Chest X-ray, AP view. Patient: 52 years old, sex M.
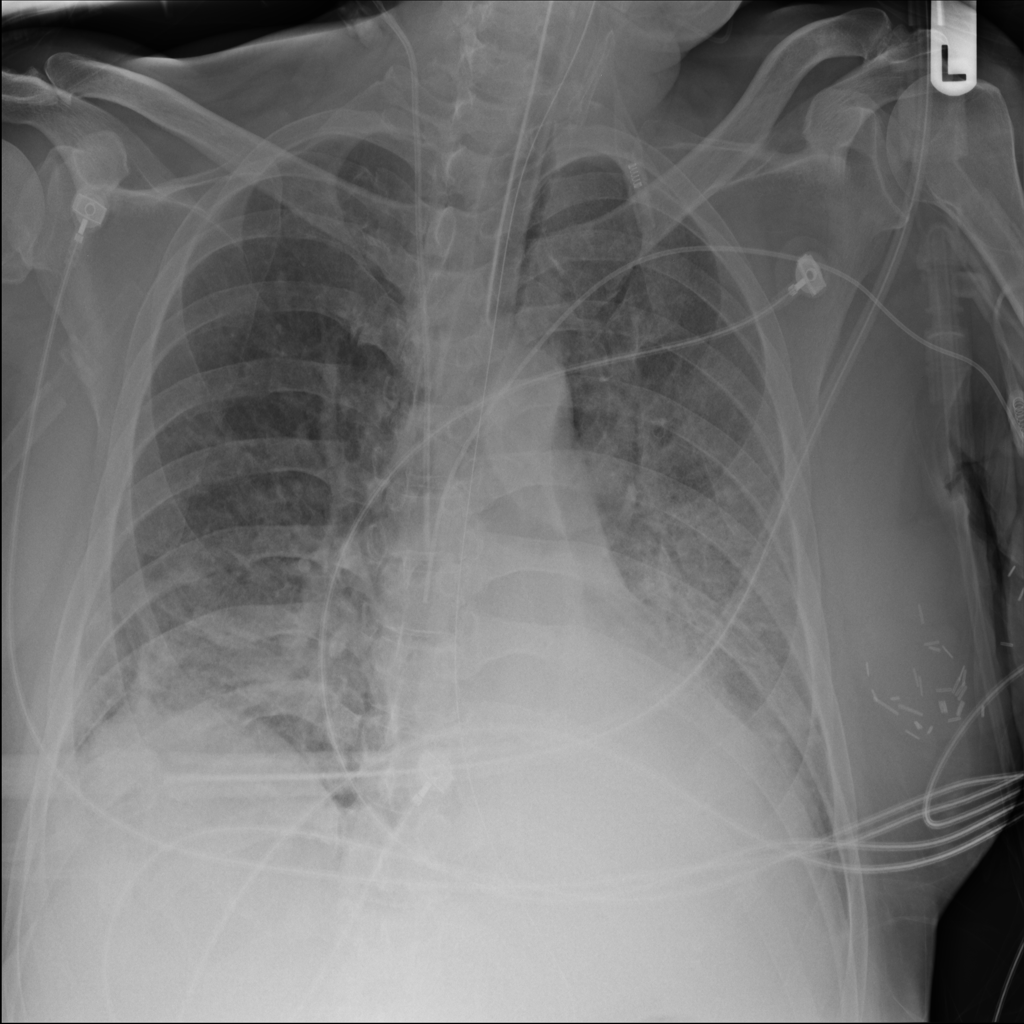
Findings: Infiltration, Nodule